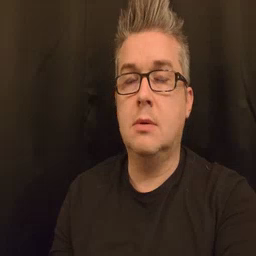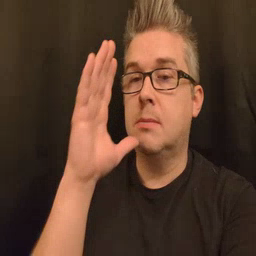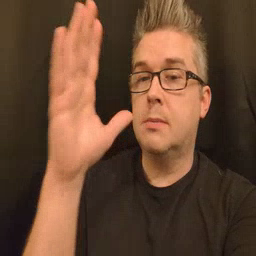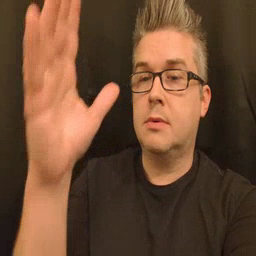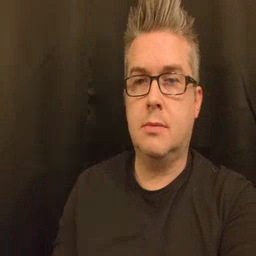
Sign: grandma